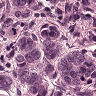
Metastatic tissue present: yes